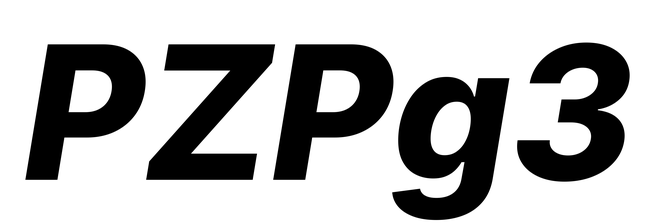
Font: Inter-Italic_ExtraBold_Italic